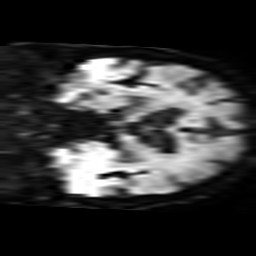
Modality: TRACE
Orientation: coronal
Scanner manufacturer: philips
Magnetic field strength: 3 T
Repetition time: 3.334 s
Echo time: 0.076 s